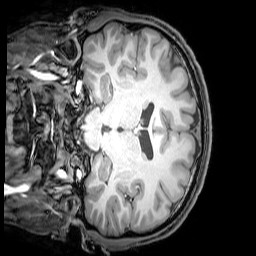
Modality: T1w
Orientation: coronal
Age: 22
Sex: male
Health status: healthy
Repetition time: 0.081 s
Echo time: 0.037 s